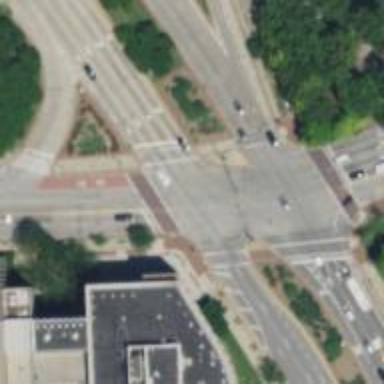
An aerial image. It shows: Footway located on traffic island.